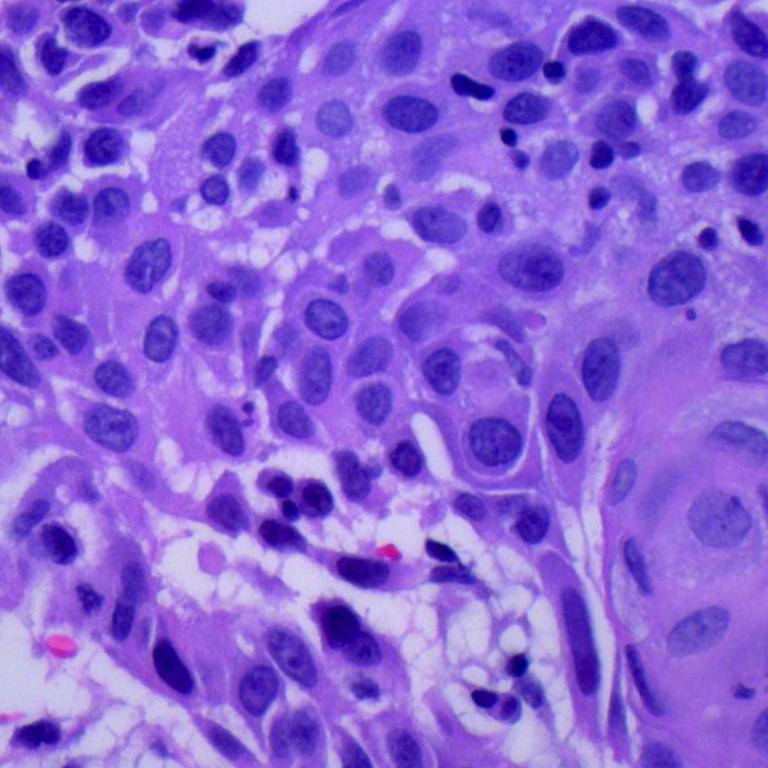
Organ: lung
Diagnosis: squamous carcinomas